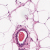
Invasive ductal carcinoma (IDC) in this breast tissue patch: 0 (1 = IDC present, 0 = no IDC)